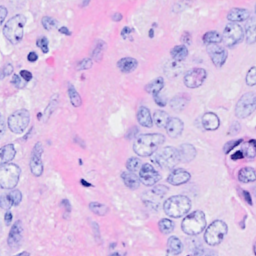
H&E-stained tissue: Breast